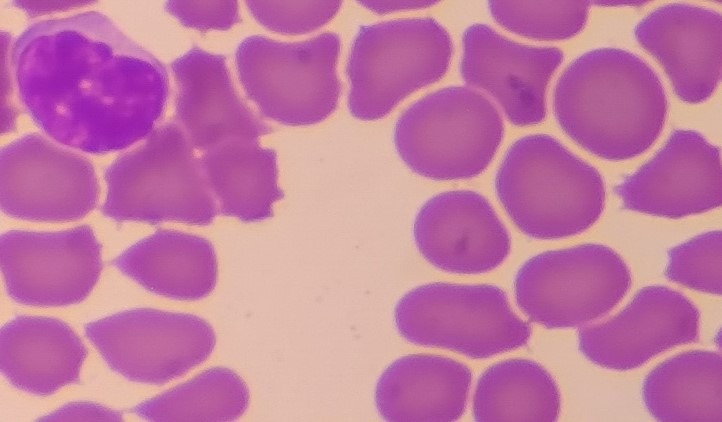
White blood cell type: Lymphocyte